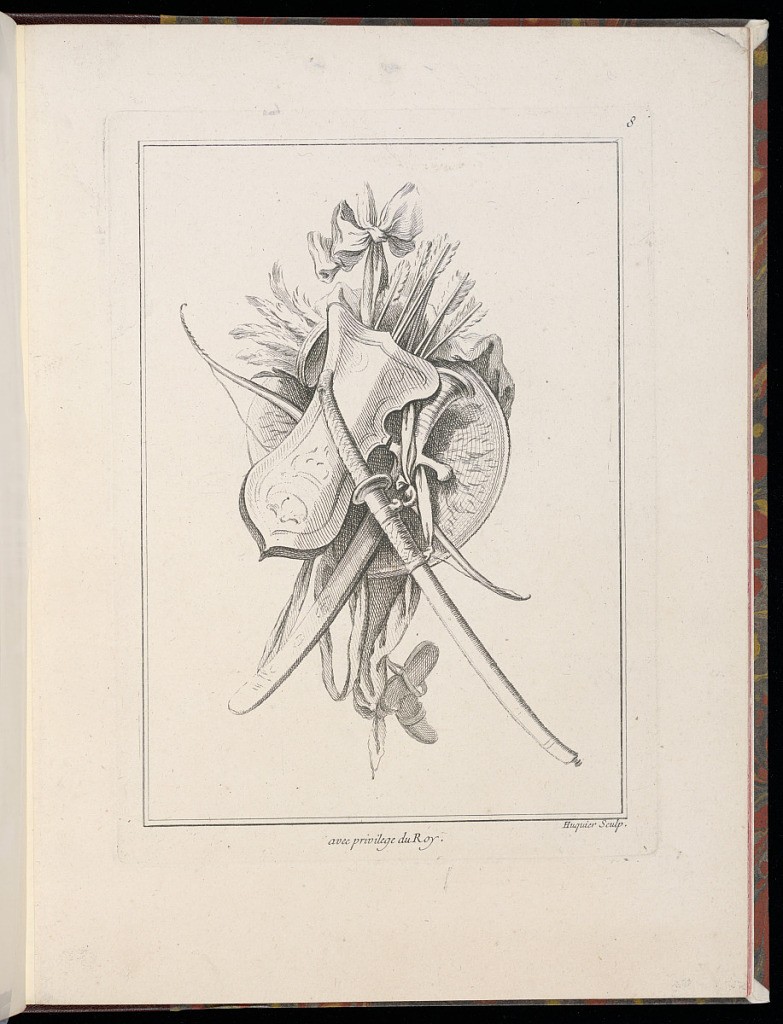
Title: Design for a Trophy
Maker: Antoine Watteau, French, 1684–1721
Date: ca. 1735
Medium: Etching on laid paper
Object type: Print
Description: Design for an ornamental trophy hanging from a tied ribbon. The trophy incorporates shields, swords, feathers, a bow, and arrows. The plate is signed and numbered.